Field crop: maize
Growth stage: 2
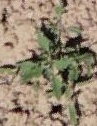
Species: atriplex